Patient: sex M, age 36
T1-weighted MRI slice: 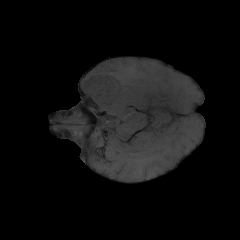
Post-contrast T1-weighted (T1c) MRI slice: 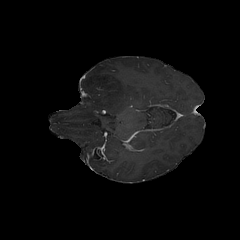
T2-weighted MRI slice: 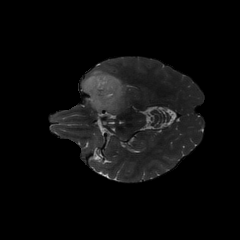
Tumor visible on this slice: yes
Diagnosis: Glioblastoma, IDH-wildtype
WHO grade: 4